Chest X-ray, AP view. Patient: 48 years old, sex M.
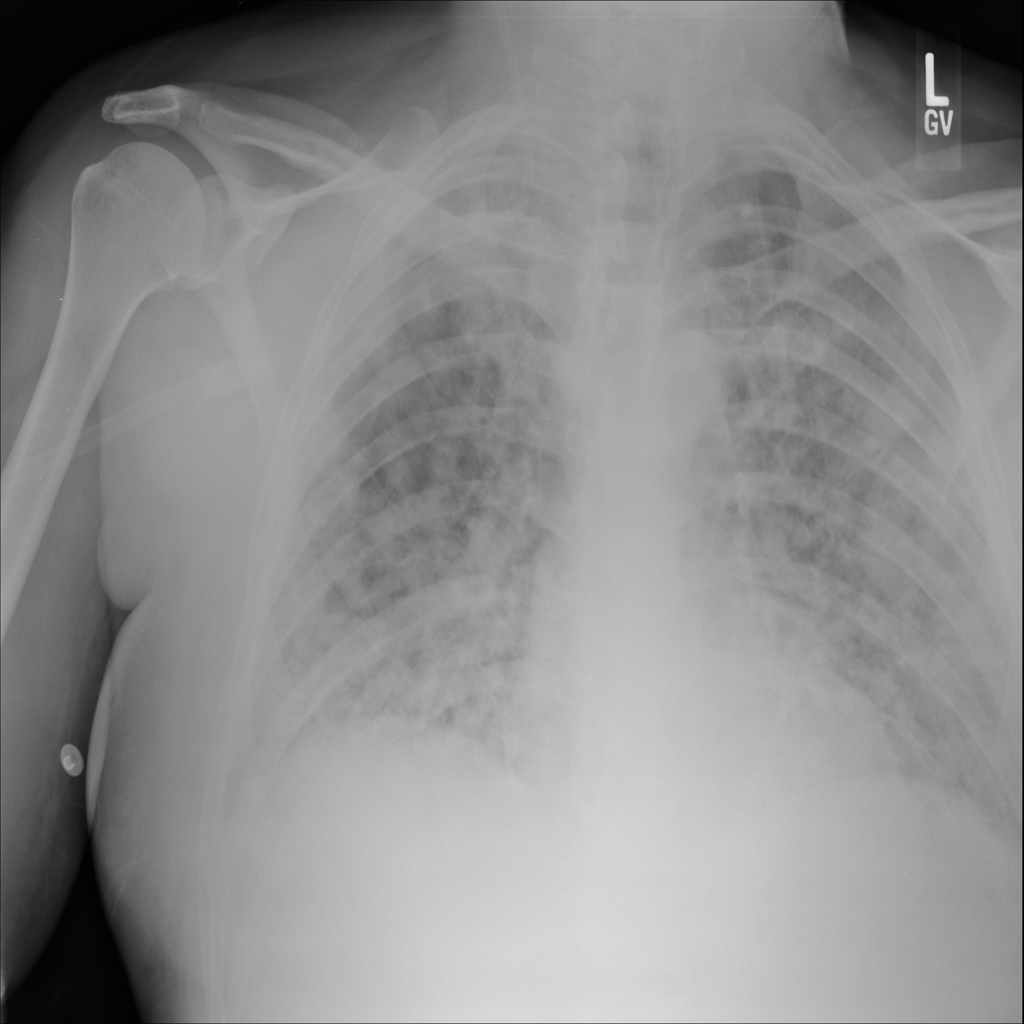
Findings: Infiltration